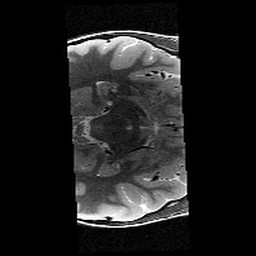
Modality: T2w
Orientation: axial
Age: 11
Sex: male
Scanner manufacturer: siemens
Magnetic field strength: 3 T
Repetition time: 9.23 s
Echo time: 0.067 s